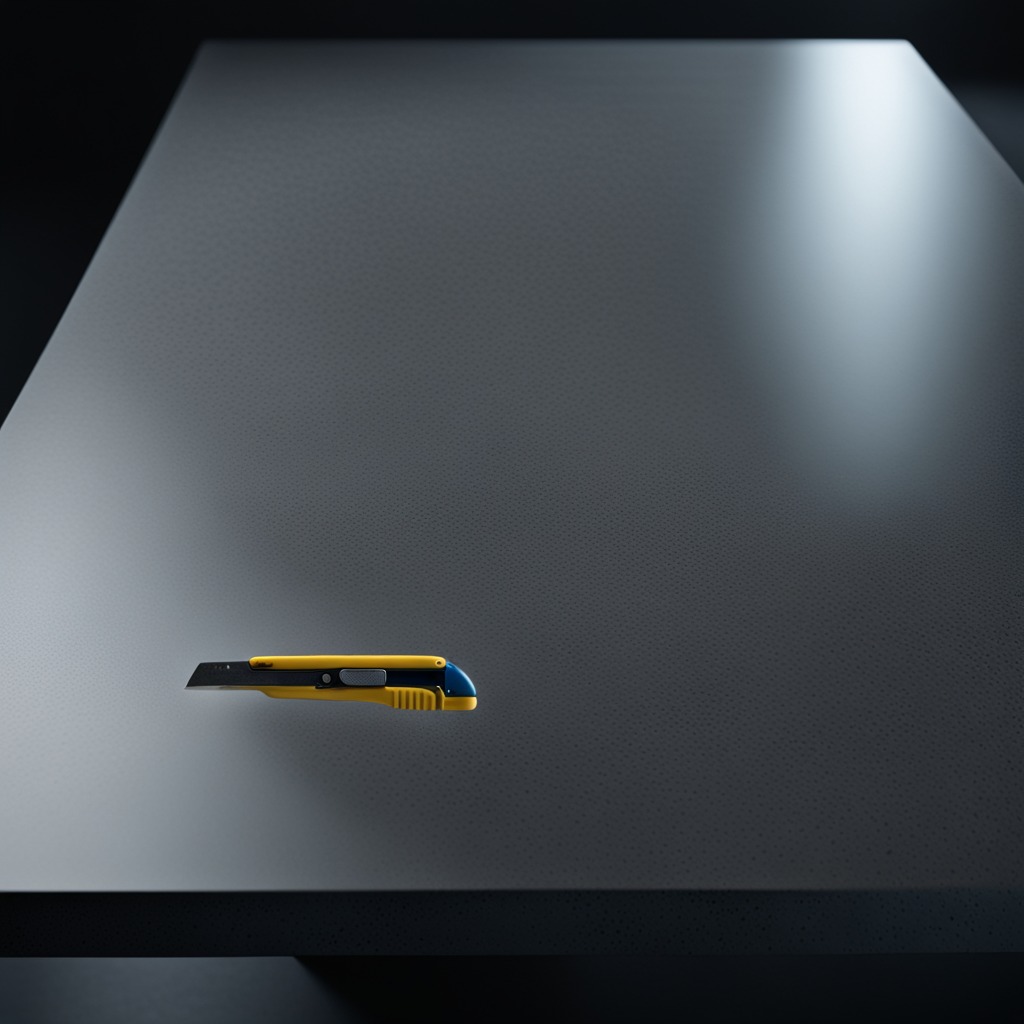
A utility knife is lying on a clean granite table inside a workshop at night.